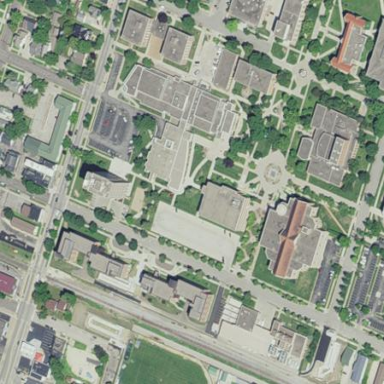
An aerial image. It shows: College.